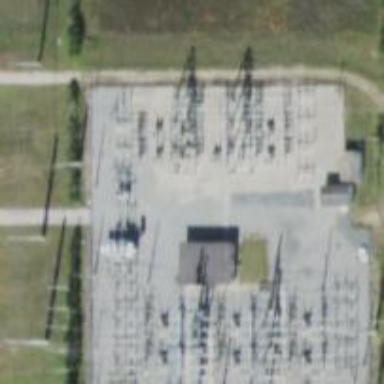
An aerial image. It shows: Switch for power supply.